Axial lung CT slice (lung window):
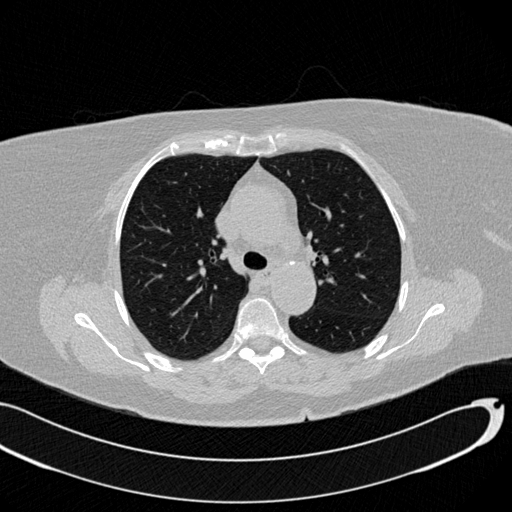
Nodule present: no